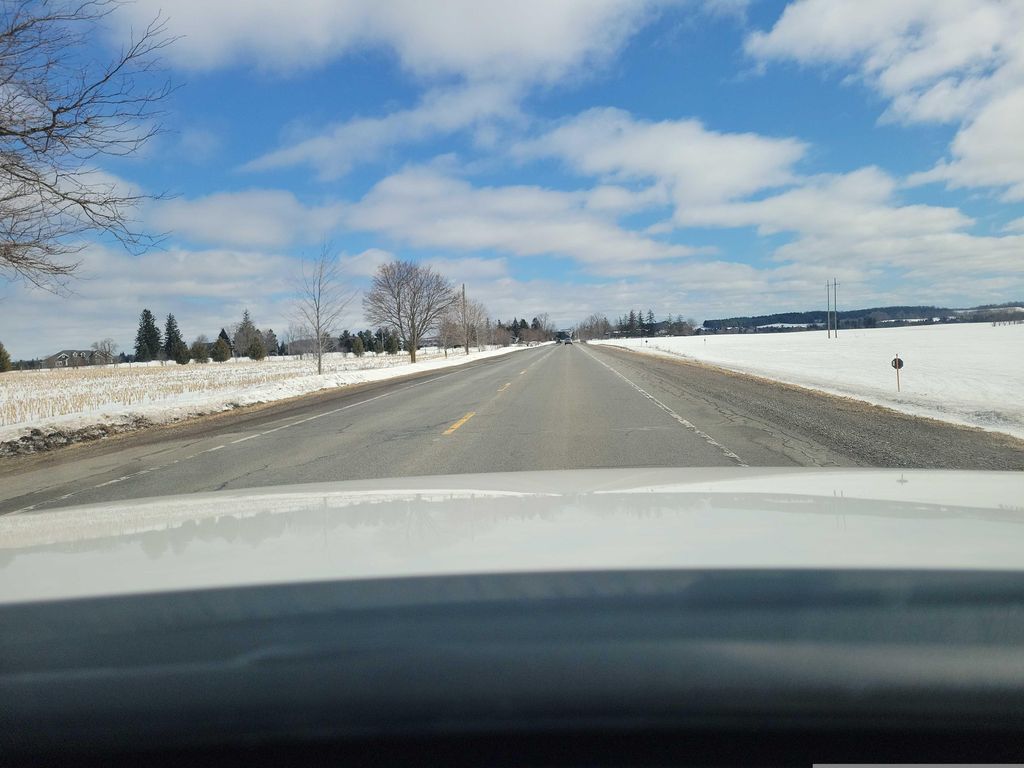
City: kitchener-waterloo